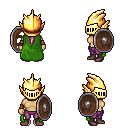
a pixel art fantasy rpg character, female body template, human, tanned skin, green cape, magenta pants, pink ponytail hairstyle, gold helm, cloth bracers, maroon shoes, shield, four views (front, back, left, right), 2x2 character sprite sheet, small pixel art, hard edges, no anti-aliasing